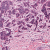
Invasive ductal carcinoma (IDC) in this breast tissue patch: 1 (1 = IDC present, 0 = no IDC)